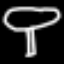
Label: mushroom